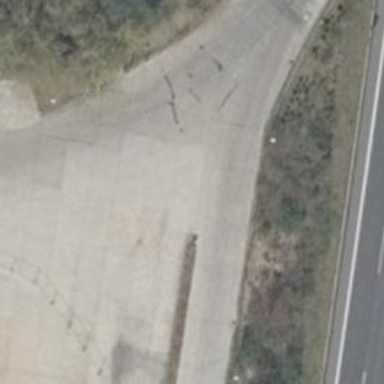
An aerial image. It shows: Service road with concrete surface.